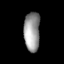
Tissue: skin
Cell type: Epithelial cells
Senescence score: 0.8555
Nuclear area (px): 619
Mean DAPI intensity: 151.352